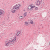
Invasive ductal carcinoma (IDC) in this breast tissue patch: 0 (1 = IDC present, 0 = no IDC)